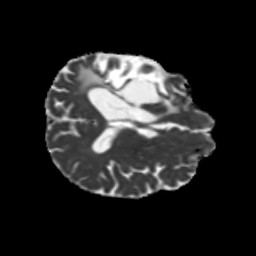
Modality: MD
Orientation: axial
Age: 57
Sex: male
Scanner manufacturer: siemens
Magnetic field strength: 3 T
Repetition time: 5.25 s
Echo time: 0.08 s